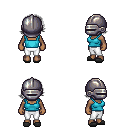
a pixel art fantasy rpg character, female body template, human, dark skin, teal pirate shirt, white pants, gray swoop hairstyle, metal helm, gray slippers, four views (front, back, left, right), 2x2 character sprite sheet, small pixel art, hard edges, no anti-aliasing